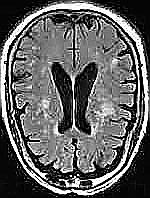
Label: notumor